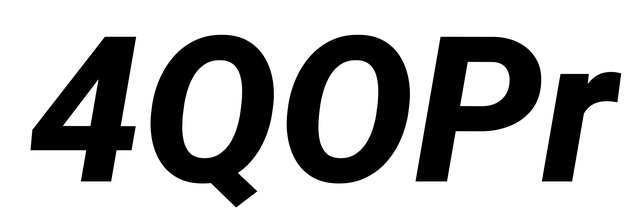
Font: Roboto-Italic_ExtraBold_Italic